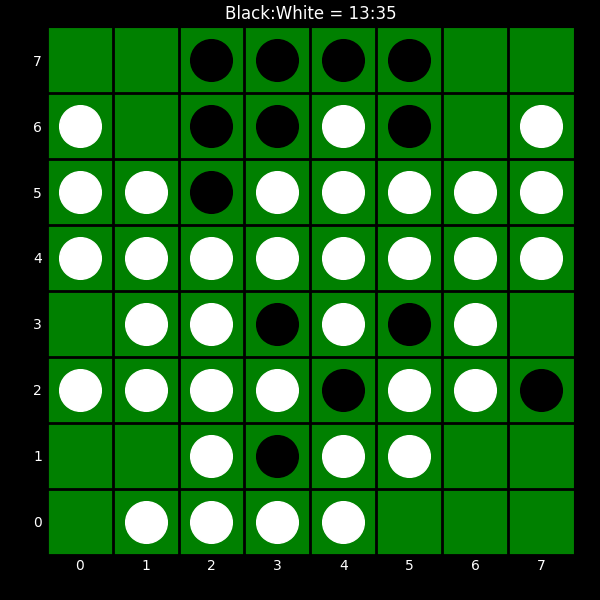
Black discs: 13
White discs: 35